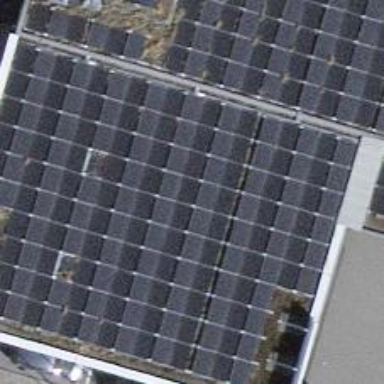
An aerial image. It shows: Solar power generator.